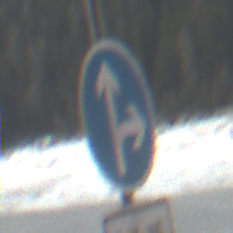
Verkehrszeichen: VorgeschriebeneFahrtrichtungGeradeausOderRechts
Zusatzzeichen unten: BesondereFahrzeugeUndTransportgueter8
Umgebung: Outdoor, Nature
Tageszeit: Midday
Wetter: PartlyCloudy
Licht: Natural
Jahreszeit: NotSpecified
Kontrast: HighContrast